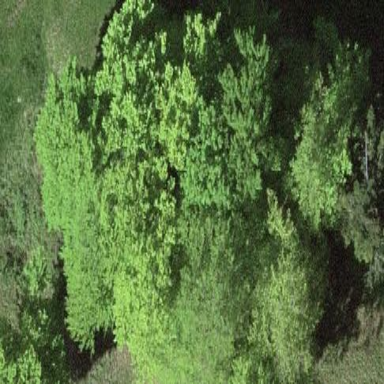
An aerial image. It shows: Forest area.